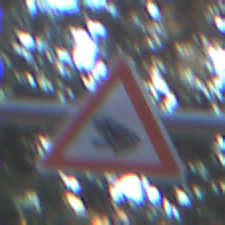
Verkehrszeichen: AmphibienwanderungRechts
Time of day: MorningAfternoon
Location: Outdoor (Suburban)
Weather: PartlyCloudy
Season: NotSpecified
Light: Natural